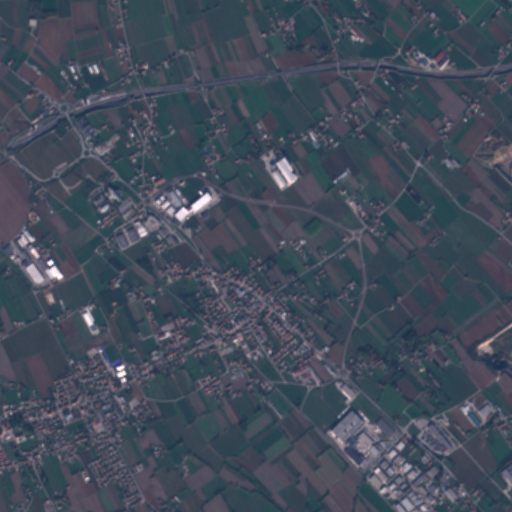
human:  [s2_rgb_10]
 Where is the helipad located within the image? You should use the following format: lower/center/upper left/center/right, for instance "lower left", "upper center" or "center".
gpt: The helipad is located in the lower right of the image.
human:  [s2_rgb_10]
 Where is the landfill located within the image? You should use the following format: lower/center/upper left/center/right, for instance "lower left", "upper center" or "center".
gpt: The landfill is located in the upper left of the image.
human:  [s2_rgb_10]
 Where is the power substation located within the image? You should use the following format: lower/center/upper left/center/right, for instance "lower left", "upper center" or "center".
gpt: The power substation is located in the center right of the image.
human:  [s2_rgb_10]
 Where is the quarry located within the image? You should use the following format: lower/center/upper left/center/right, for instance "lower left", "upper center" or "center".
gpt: The quarry is located in the lower right of the image.
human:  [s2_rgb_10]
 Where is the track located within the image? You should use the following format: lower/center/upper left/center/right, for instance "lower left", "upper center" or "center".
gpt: There is no track in the image.